Question: As you can see in this screenshot, the way the tooltip displays it is cut off by the viewport. If I can force the tooltip to display upwards, as opposed to downwards, then it wouldn't but cut off.
Any ideas on how I can display this in a more user-friendly way?

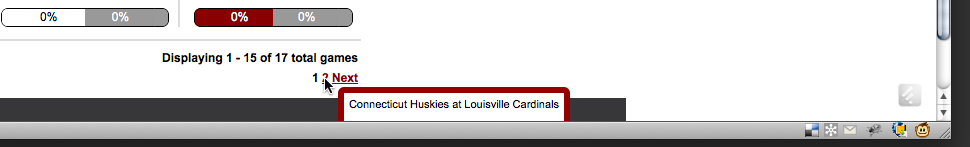
Answer: If you're using <URL>, setting viewport=true without hooking will keep it in the viewport as well.